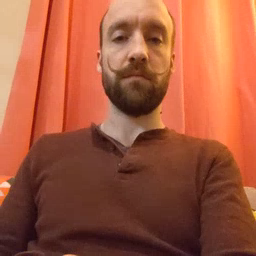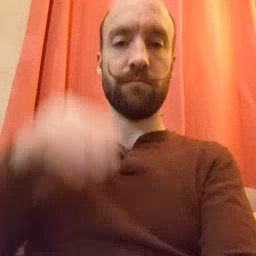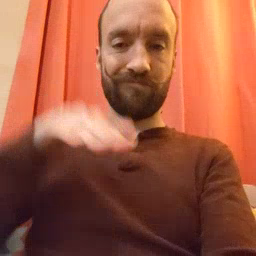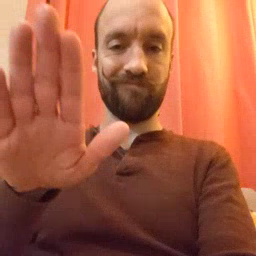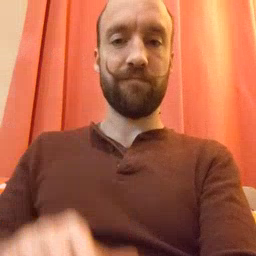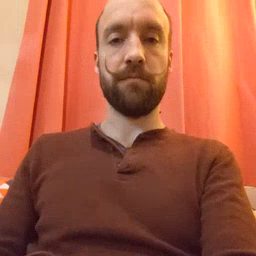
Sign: into